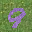
Label: 9